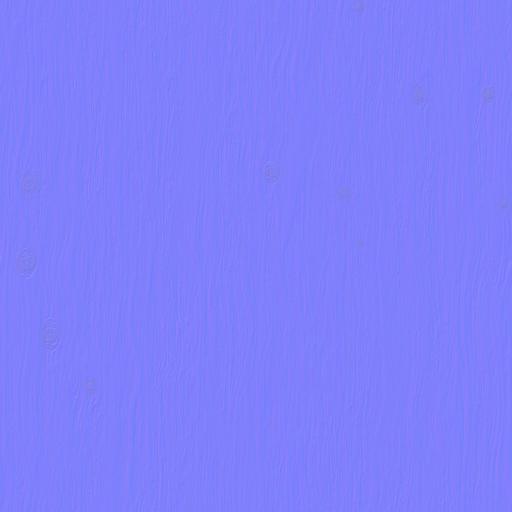
cherry clean dark flat red smooth wood wooden